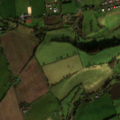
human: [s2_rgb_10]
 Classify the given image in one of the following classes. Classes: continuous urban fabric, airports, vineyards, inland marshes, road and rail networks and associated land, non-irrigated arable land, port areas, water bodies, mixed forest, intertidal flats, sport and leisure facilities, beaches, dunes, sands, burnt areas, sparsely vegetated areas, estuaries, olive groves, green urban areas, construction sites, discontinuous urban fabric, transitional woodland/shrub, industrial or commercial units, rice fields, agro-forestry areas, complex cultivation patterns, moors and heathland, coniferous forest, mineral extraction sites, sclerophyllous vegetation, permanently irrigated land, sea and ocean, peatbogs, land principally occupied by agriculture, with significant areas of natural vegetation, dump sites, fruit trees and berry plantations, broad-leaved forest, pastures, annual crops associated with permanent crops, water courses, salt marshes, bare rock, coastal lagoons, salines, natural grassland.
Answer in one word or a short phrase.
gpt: discontinuous urban fabric, non-irrigated arable land, pastures